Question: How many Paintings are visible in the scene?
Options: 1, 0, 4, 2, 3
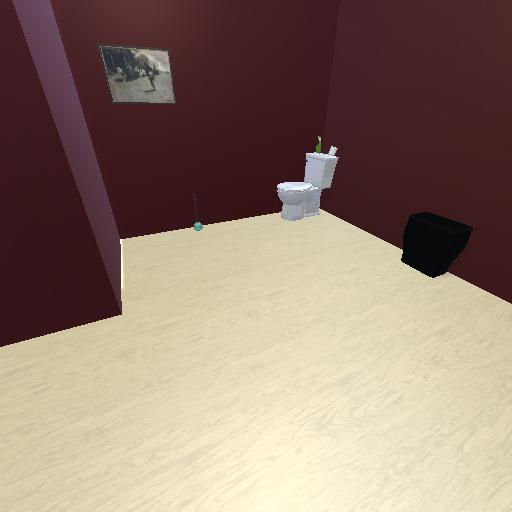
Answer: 1